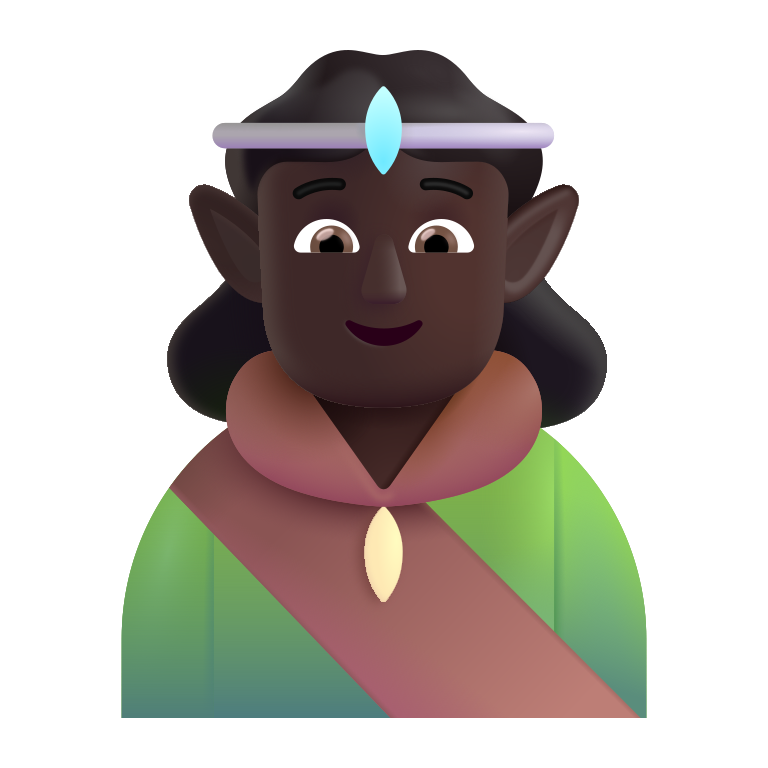
person elf color dark